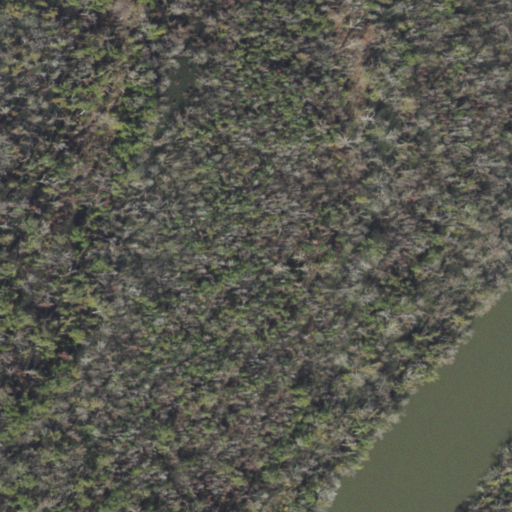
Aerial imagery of ridge(s) in Florida named Long Ridge containing woody wetlands and open water